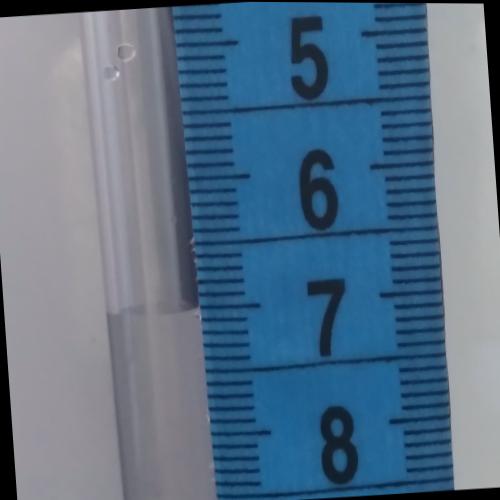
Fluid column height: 7.0 cm